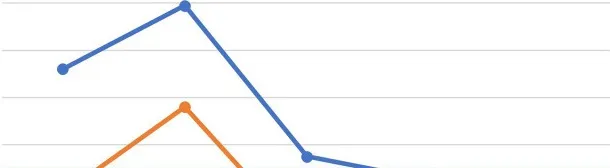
Change of liver enzymes over time.
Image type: chart (chart)